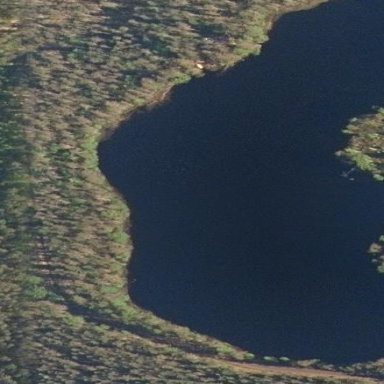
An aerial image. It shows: Serene lake surrounded by nature.